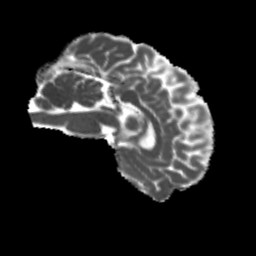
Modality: MD
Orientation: sagittal
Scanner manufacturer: siemens
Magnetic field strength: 3 T
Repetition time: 4 s
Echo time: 0.0594 s